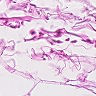
Metastatic tissue present: no